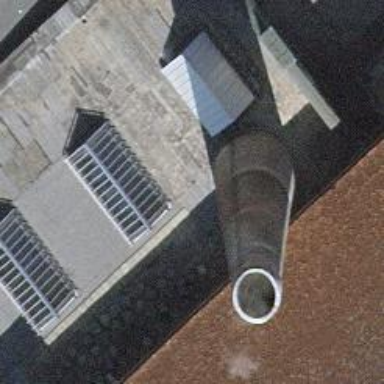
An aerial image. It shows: Chimney that is man-made.